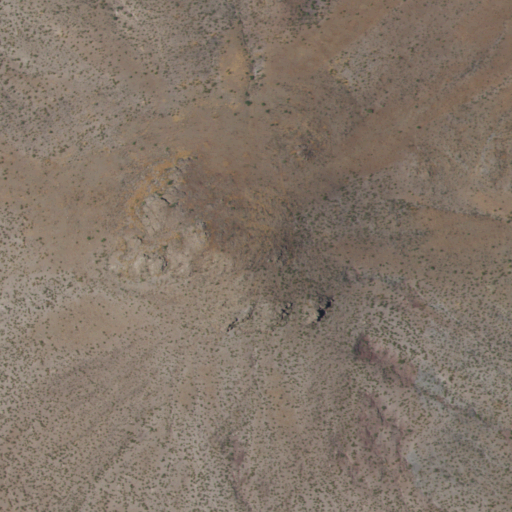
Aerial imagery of mountain in New Mexico named Bobcat Hill containing shrub and grassland